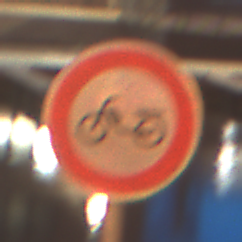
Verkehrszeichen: VerbotMofas
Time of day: Night
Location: Outdoor (Urban)
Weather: PartlyCloudy
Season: NotSpecified
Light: Artificial